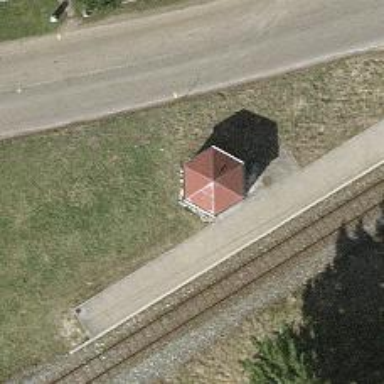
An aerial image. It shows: Halt on the railway.